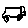
Label: car